Question: I'm facing issue with redirecting the viewControllers using pop/pushViewControllers. I've three view controller like below image -

In my 3rd view i've some 'ToggleButton' based on that 'toggleButton' the data which is in 2nd View will change. After, changing something on 3rd view and press 'Done' button in my 3rd View i just started my 2nd ViewController using 'pushViewController' And, the changes are occured successfully.
But, what was the issue is, when i try to press the back button on my 2nd view page its redirecting me again to 3rd viewController (Because of pushViewController)
I try to start my 2nd view using 'popViewController' but, its giving exception.
'''
Terminating app due to uncaught exception 'NSInternalInconsistencyException', reason: 'Tried to pop to a view controller that doesn't exist.
'''
I've used below code -
'''
SecondViewController *second = [[SecondViewController alloc] initWithNibName:@"SecondViewController" bundle:nil];
second.array = resultArray;
second.indexValue = ind;
[self.navigationController popToViewController:second animated:YES];
'''
How do i solve this issue? Any idea?
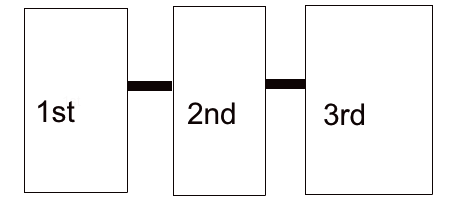
Answer: From 3rd viewcontroller you just need to call this method to pop to 2nd viewcontroller :
'''
[self.navigationController popViewControllerAnimated:YES];
'''
EDIT :
For notifying the second vc for data change you can use delegate. Follow this :
On ThirdViewController.h
'''
@protocol DataChangeProtocol;
@interface ThirdViewController : UIViewController
@property(nonatomic,assign) id<DataChangeProtocol> delegate;
@end
@protocol DataChangeProtocol
- (void)thirdViewcontroller:(ThirdViewController*)vc dataChangedto:(NSDictionary *)changedData;
@end
'''
And before pushing the thridVC from secondVC assign secondVC as the delegate of thirdVC :
'''
ThirdViewController *thirdVC = [[ThirdViewController alloc]init..];
thirdVC.delegate = self;
[self.navigationController pushViewController:thirdVC animated:YES];
'''
and in SecondViewController.m
'''
- (void)thirdViewcontroller:(ThirdViewController*)vc dataChangedto:(NSDictionary *)changedData {
// Change your values in the UI using the passed value from changedData.
}
'''